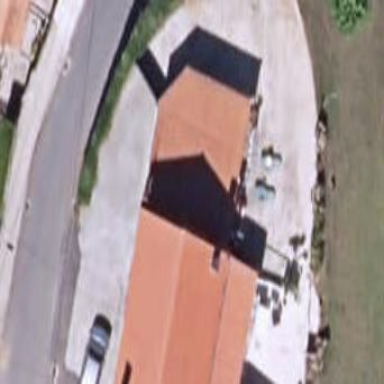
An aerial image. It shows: Simple house.